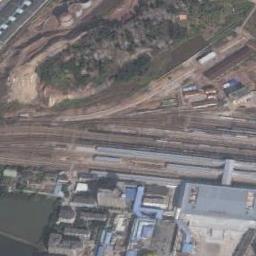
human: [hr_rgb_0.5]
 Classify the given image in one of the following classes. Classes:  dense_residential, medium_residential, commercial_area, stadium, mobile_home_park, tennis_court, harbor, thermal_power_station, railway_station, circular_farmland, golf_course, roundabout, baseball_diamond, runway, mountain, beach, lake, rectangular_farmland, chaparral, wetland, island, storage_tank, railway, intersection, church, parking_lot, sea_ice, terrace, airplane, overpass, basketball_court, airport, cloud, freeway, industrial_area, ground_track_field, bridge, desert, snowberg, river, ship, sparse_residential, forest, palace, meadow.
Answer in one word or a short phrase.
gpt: railway_station